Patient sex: F
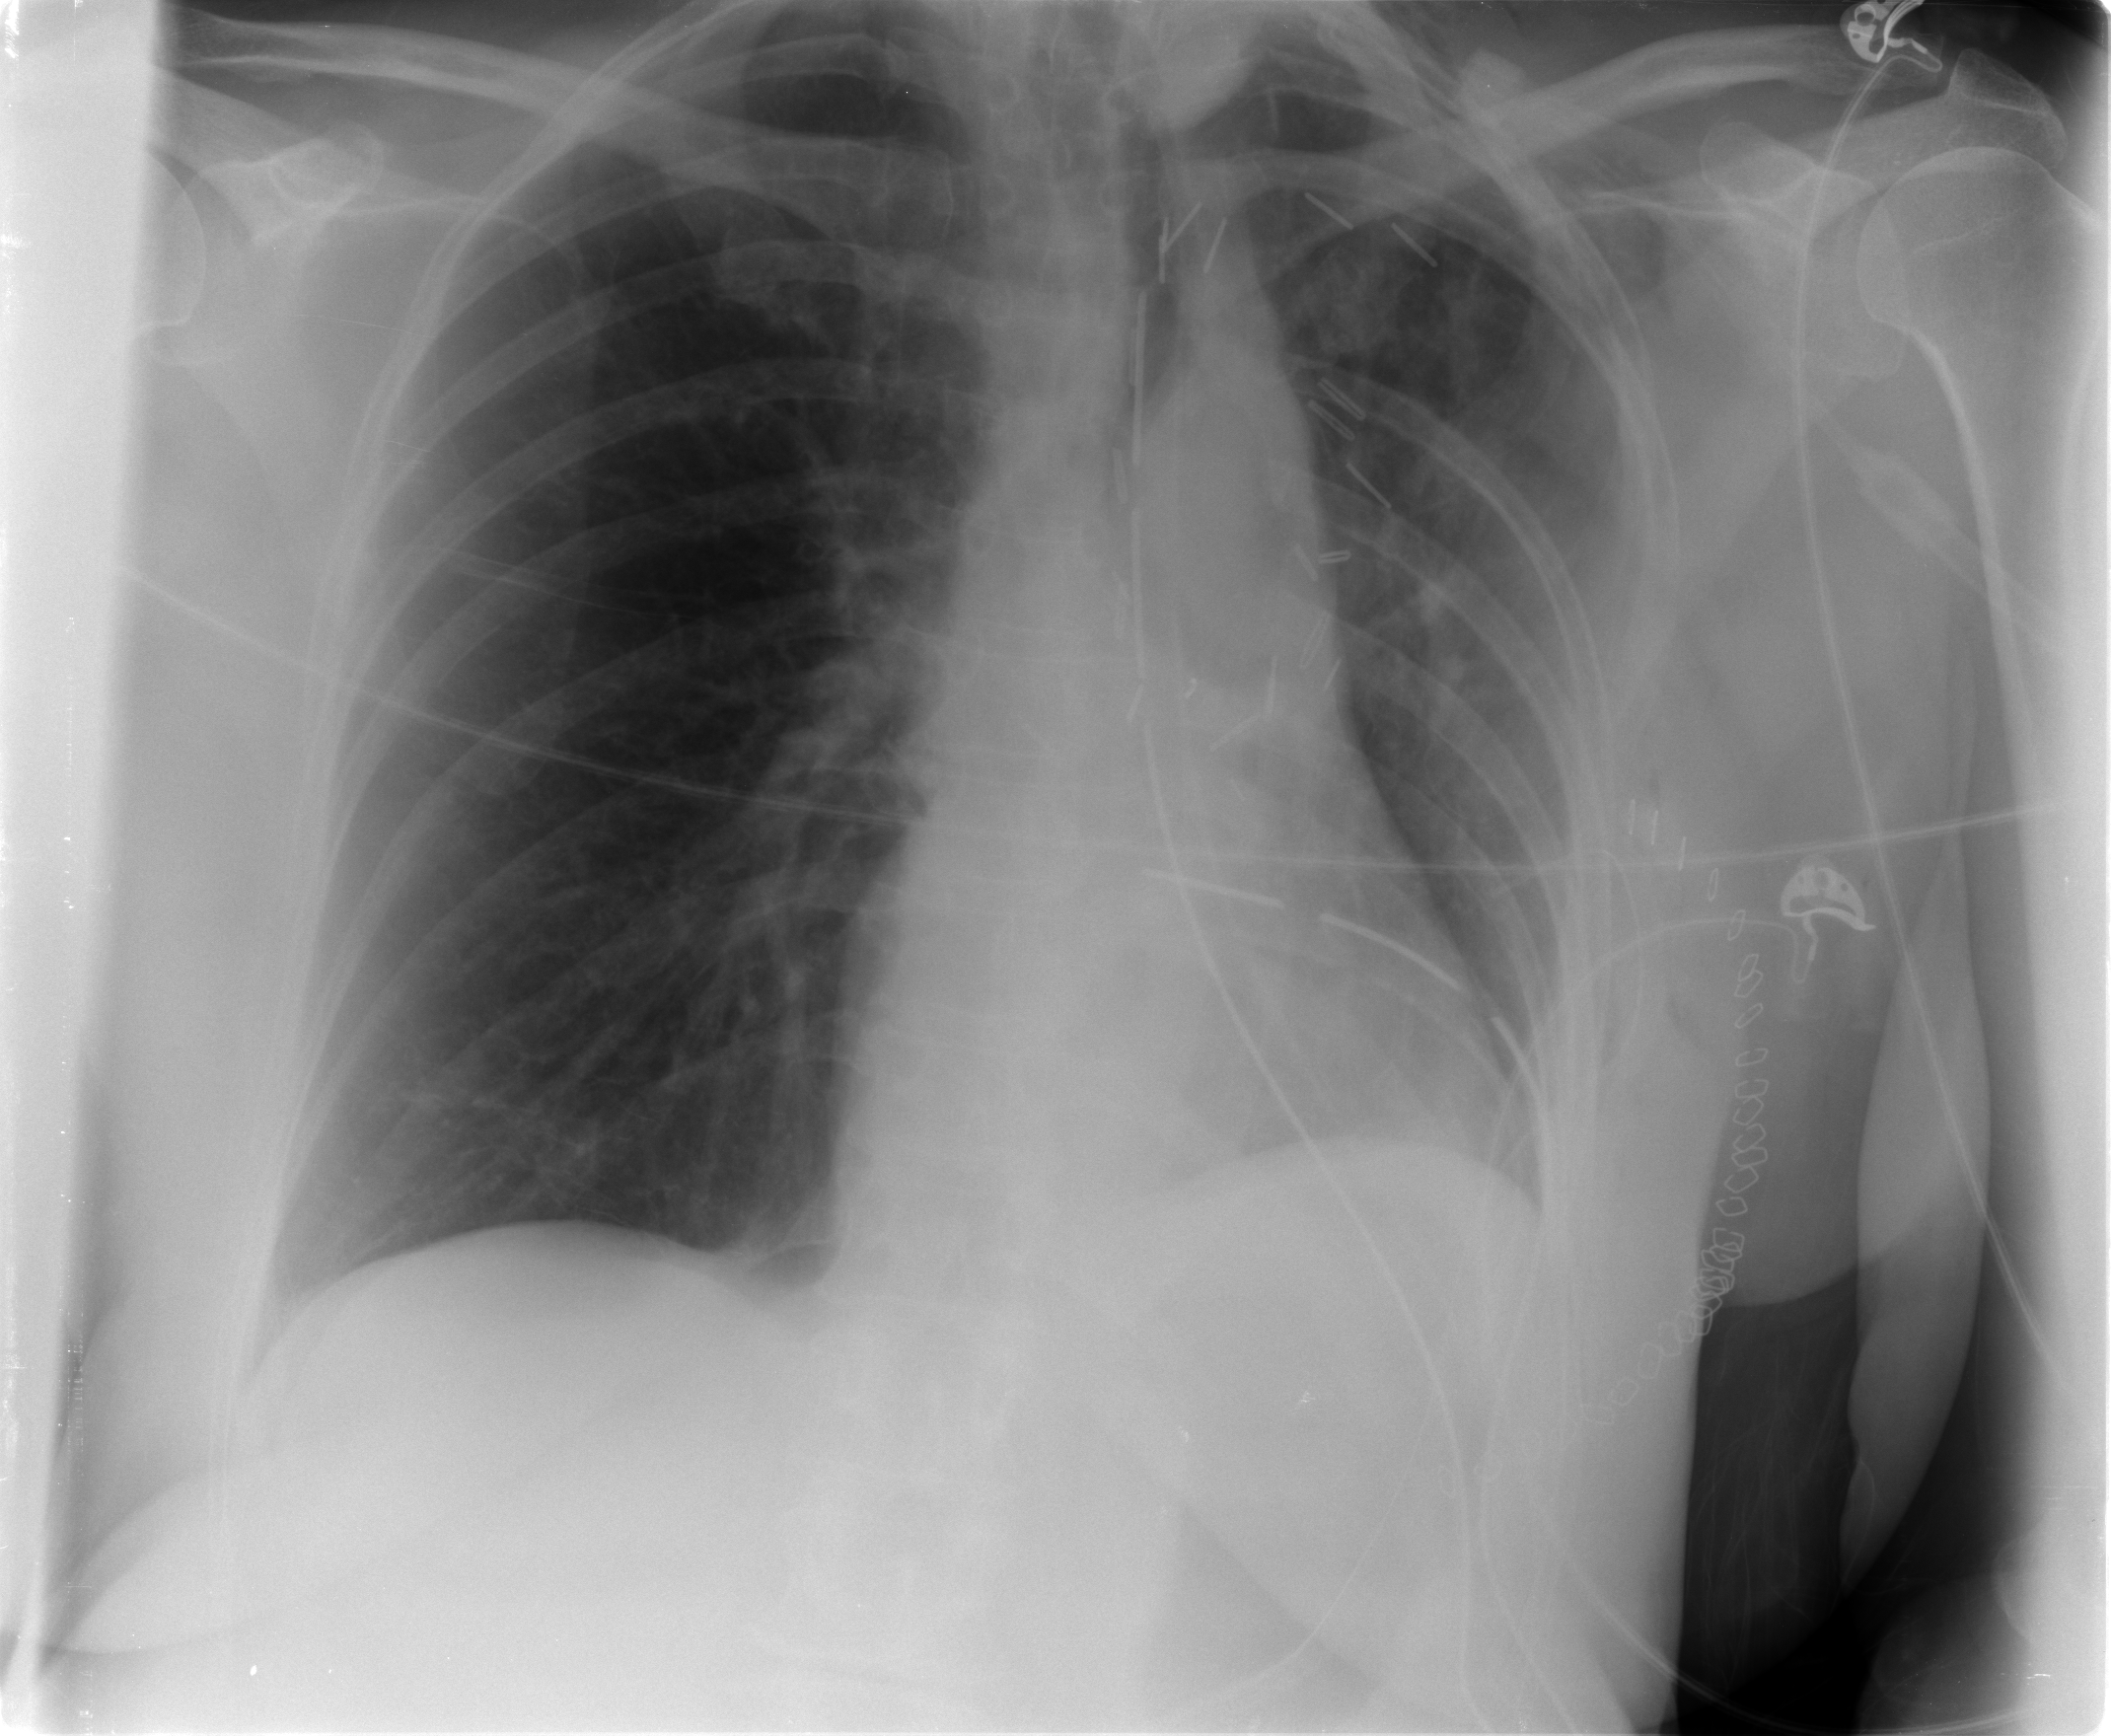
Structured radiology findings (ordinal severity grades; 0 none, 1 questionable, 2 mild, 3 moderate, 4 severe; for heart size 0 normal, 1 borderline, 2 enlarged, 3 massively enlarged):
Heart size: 0
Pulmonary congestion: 2
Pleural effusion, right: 0
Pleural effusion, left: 1
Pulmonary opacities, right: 0
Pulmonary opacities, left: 0
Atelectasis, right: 0
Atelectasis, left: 2